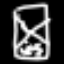
Label: hourglass